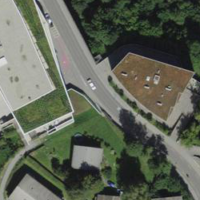
EUNIS habitat code: 55
Species observed at this site:
Stachys sylvatica
Sorbus aucuparia
Stellaria graminea
Aegopodium podagraria
Lathyrus pratensis
Hypericum perforatum